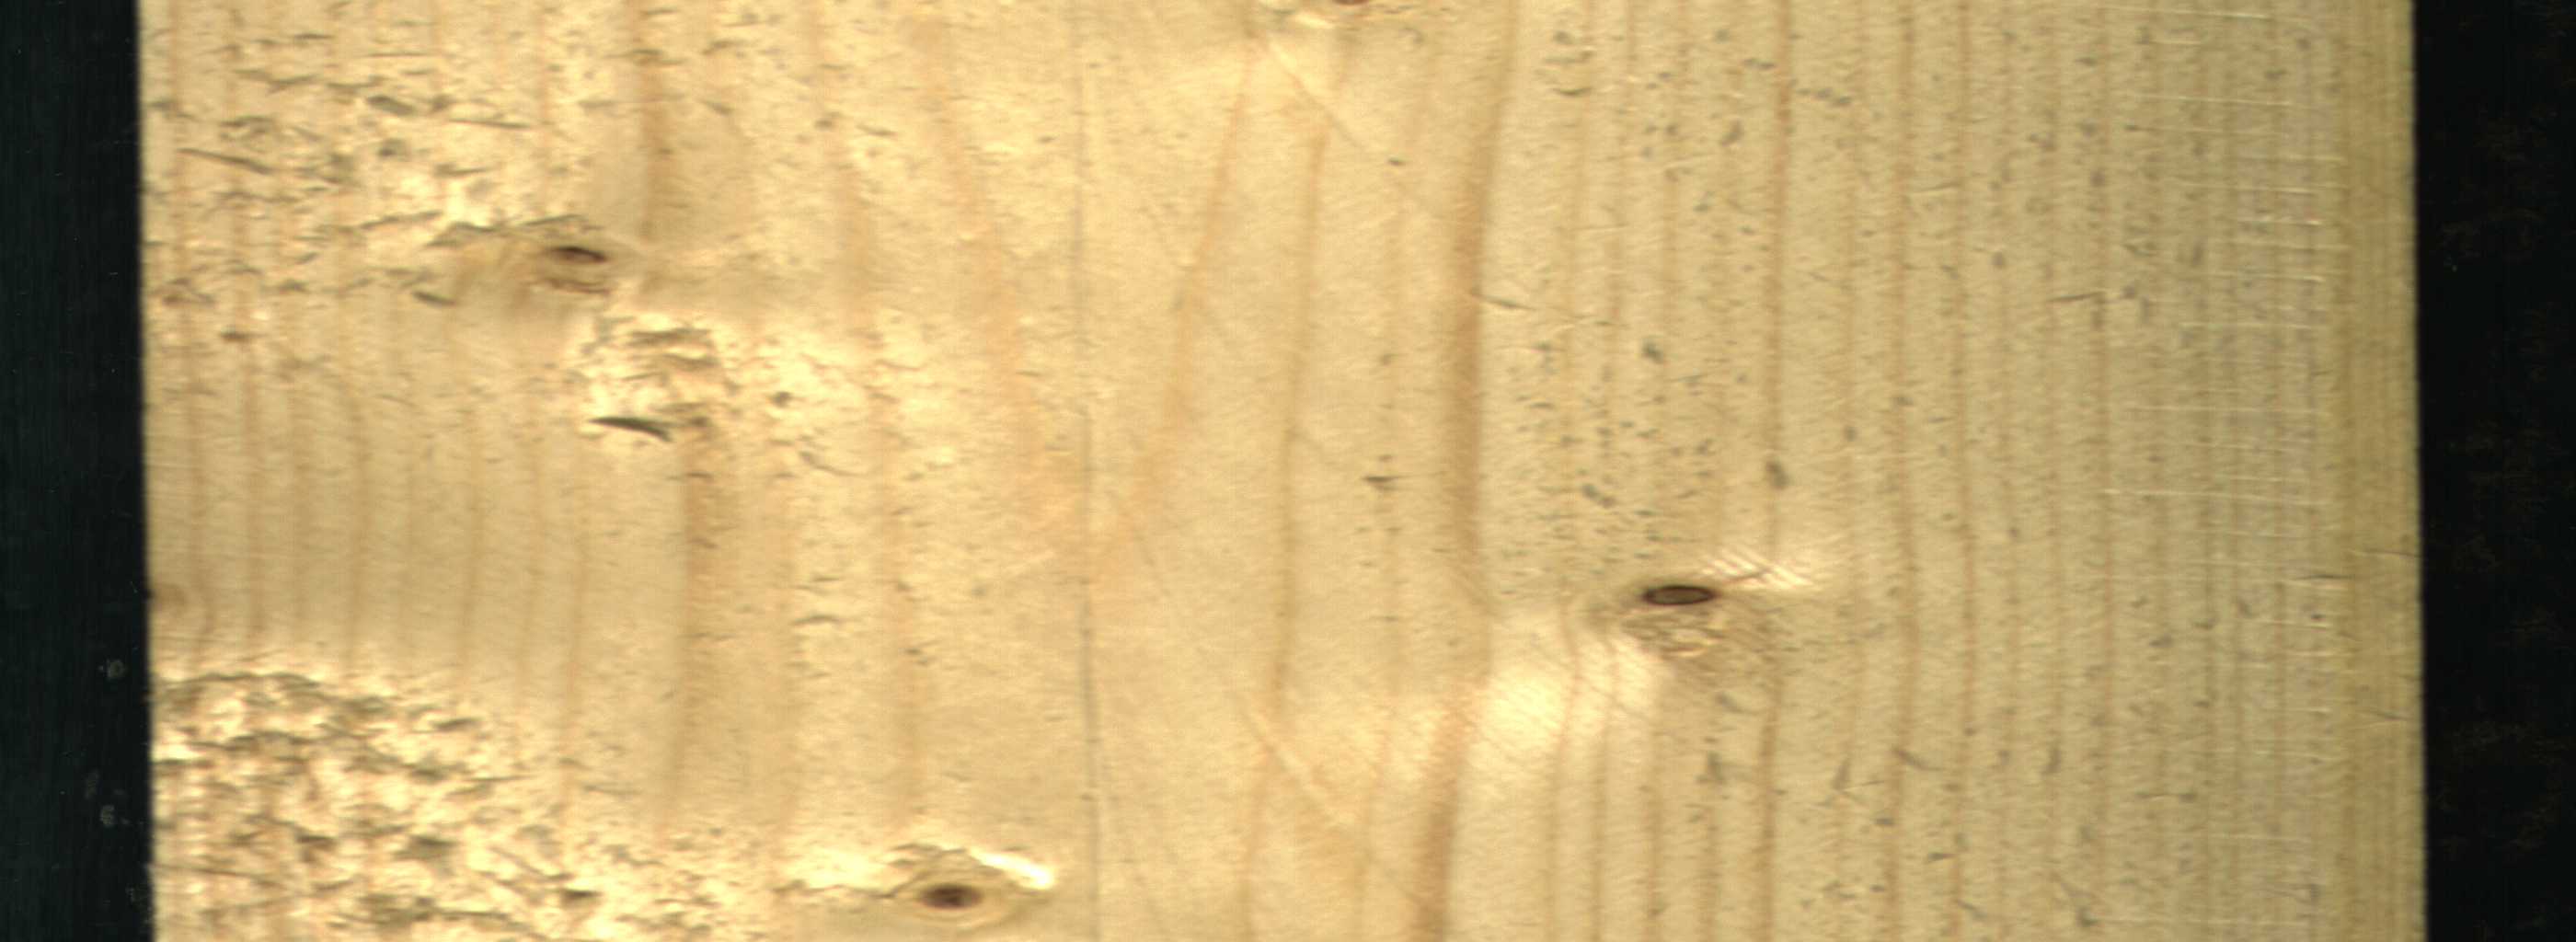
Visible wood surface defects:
Live_Knot
Live_Knot
Live_Knot